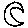
Label: moon